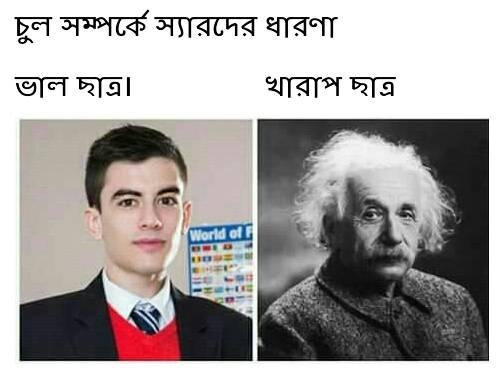
Caption: চুল সম্পর্কে স্যারদের ধারণা ভাল ছাত্র ।  খারাপ ছাত্র
Label: non-hate